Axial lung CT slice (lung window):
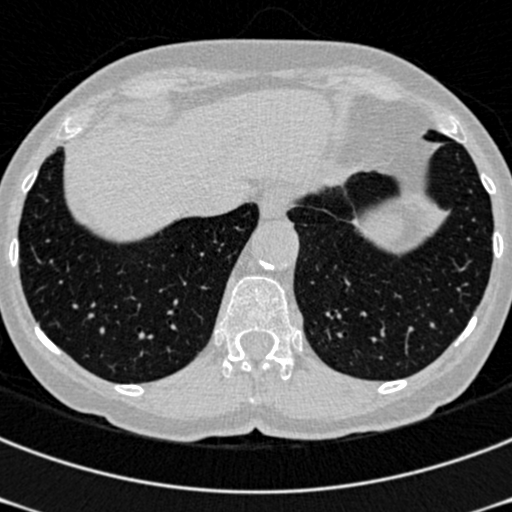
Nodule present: no